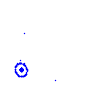
Particle: electron